Interaction volume radius: 10 \u00c5
Interaction volume height: 15 \u00c5
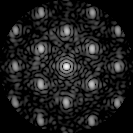
Disorder parameter: 0.2683